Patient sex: M
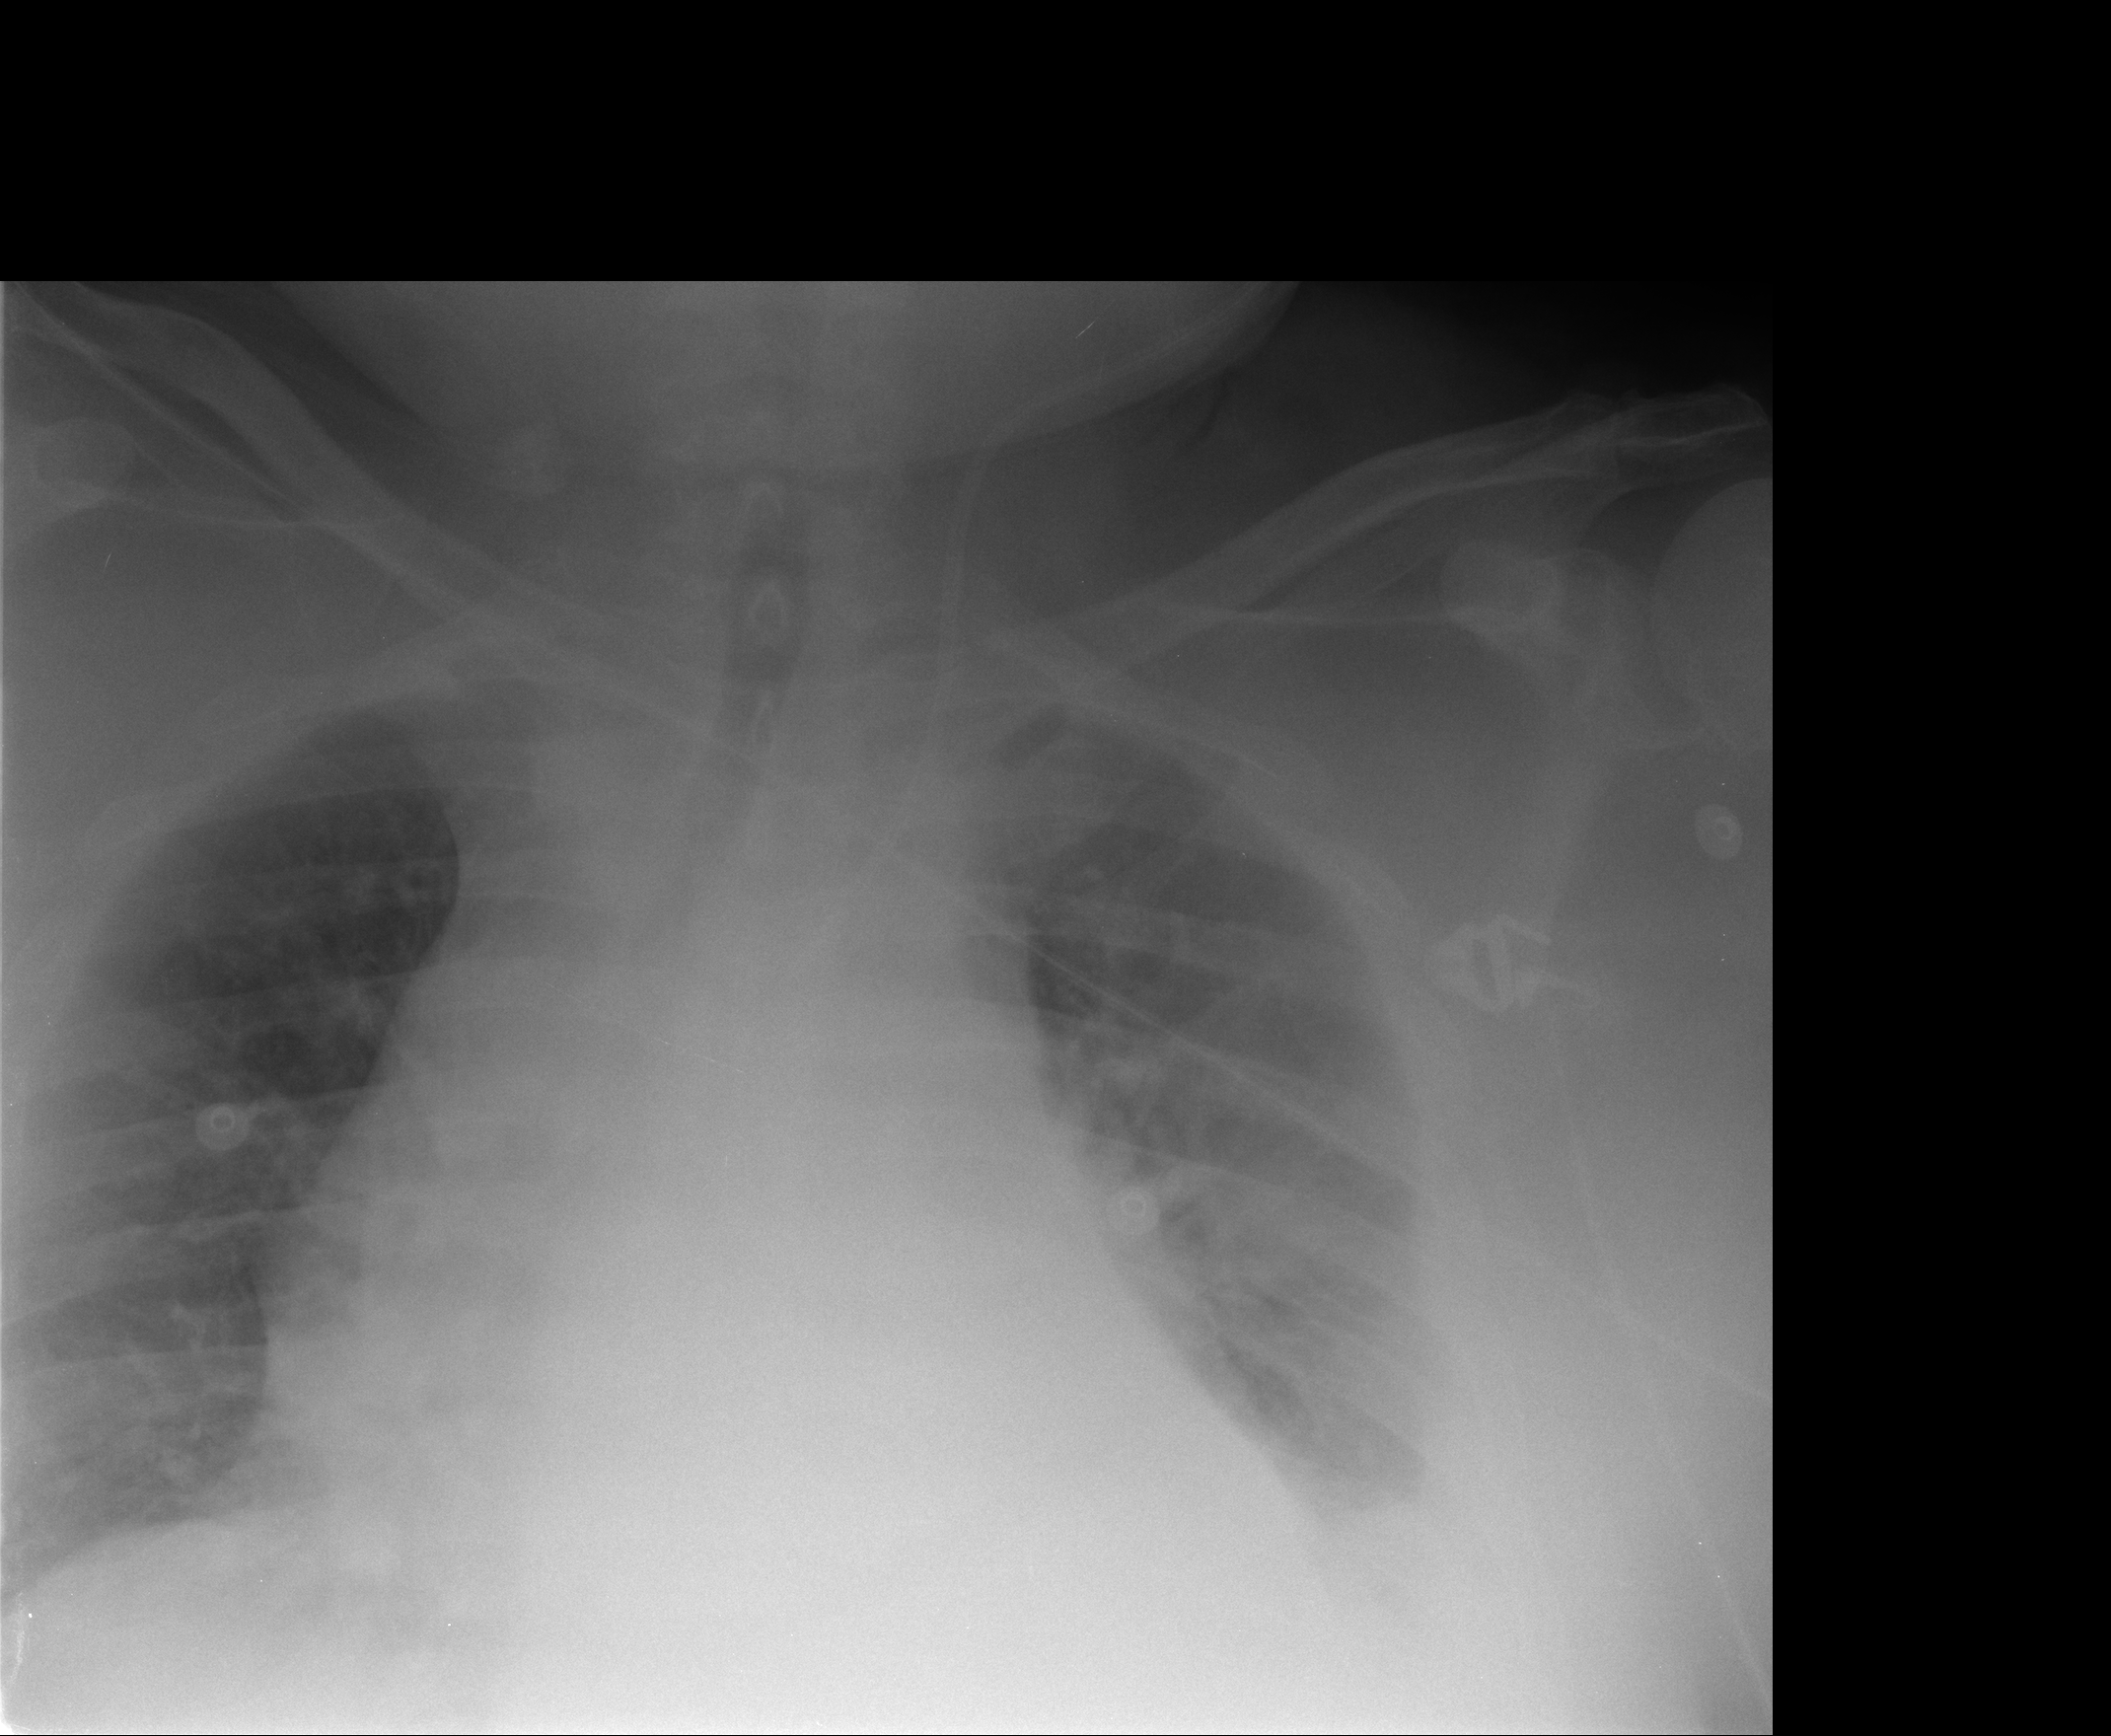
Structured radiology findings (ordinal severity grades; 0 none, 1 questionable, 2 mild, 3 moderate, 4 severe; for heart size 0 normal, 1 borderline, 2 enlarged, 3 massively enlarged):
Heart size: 2
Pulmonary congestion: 2
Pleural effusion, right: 1
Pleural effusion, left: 1
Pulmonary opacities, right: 0
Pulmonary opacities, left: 0
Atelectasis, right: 0
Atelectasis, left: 0